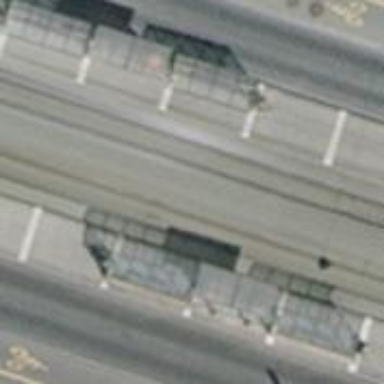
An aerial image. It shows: Tram stop with public transport connection.